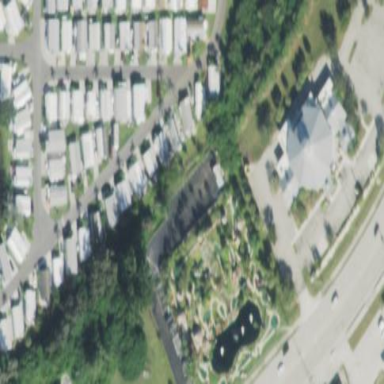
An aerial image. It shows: Miniature golf leisure land.